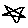
Label: star